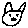
Label: cat